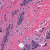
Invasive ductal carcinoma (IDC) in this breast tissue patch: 0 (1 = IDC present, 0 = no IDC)